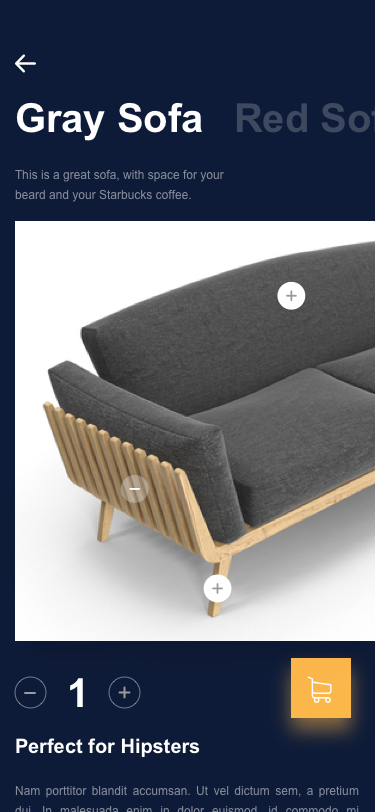
Text in this UI design:
Gray Sofa
Red Sofa
This is a great sofa, with space for your beard and your Starbucks coffee.
Nam porttitor blandit accumsan. Ut vel dictum sem, a pretium dui. In malesuada enim in dolor euismod, id commodo mi consectetur. Curabitur at vestibulum nisi. Nullam vehicula nisi velit. Mauris turpis nisl, molestie ut ipsum et, suscipit vehicula odio. Vestibulum interdum vestibulum felis ac molestie. Praesent aliquet quam et libero dictum, vitae dignissim leo eleifend. In in turpis turpis. Quisque justo turpis, vestibulum non enim nec, tempor mollis mi. Sed vel tristique quam.
Perfect for Hipsters
1